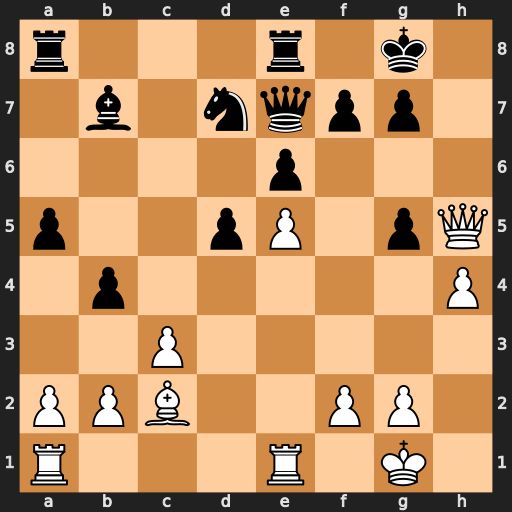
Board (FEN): r3r1k1/1b1nqpp1/4p3/p2pP1pQ/1p5P/2P5/PPB2PP1/R3R1K1
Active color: w
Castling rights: -
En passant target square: -
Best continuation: Qh7+ Kf8 Qh8#